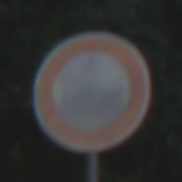
Verkehrszeichen: VerbotFahrzeugeAllerArt
Umgebung: Outdoor, Suburban
Tageszeit: MorningAfternoon
Wetter: PartlyCloudy
Licht: Natural
Jahreszeit: NotSpecified
Kontrast: LowContrast